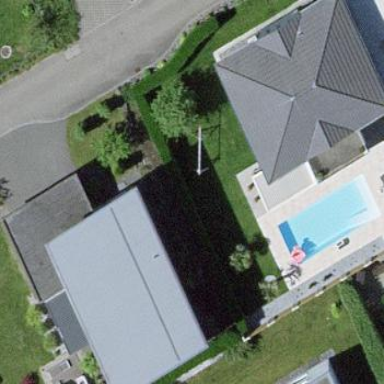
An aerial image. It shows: Simple and straightforward house.